Field crop: maize
Growth stage: 2
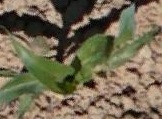
Species: maize